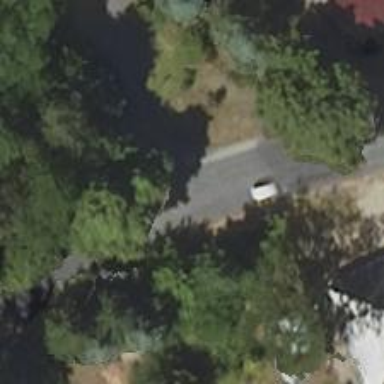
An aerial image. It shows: Paved residential road.